Question: Hey when I am using this code it seems to place my SBOUND in the same spot and not everywhere on the 2 spot that I want it. I have no idea that the problem is and am mostly new to SFML and cant quite understand what is happening. The main code is like this.
'
'''
#include "MainH.h"
int main()
{
int x = 200;
int y = 200;
sf::RenderWindow window(sf::VideoMode(512, 256), "Tilemap");
// create a new vertex
sf::Vertex vertex;
// set its position
vertex.position = sf::Vector2f(10, 50);
// set its color
vertex.color = sf::Color::Red;
// set its texture coordinates
vertex.texCoords = sf::Vector2f(100, 100);
////////////////////////
sf::Sprite A;
sf::Texture AT;
AT.loadFromFile("Red.png");
A.setTexture(AT);
A.setPosition(16.f, 16.f);
sf::Text A_Tex;
sf::Font A_Font;
A_Font.loadFromFile("arial.ttf");
A_Tex.setFont(A_Font);
A_Tex.setColor(sf::Color::Yellow);
A_Tex.setScale(0.35f,0.35f);
/////////////////////////////
sf::Sprite B;
sf::Texture BT;
BT.loadFromFile("Green.png");
B.setTexture(BT);
B.setPosition(30.f, 30.f);
sf::Text B_Tex;
sf::Font B_Font;
B_Font.loadFromFile("arial.ttf");
B_Tex.setFont(A_Font);
B_Tex.setColor(sf::Color::Yellow);
B_Tex.setScale(0.35f, 0.35f);
const int level[] =
{
5, 0, 0, 0, 0, 0, 1, 1, 1, 1, 1, 1, 1, 1, 1, 1,
2, 1, 1, 1, 1, 1, 1, 0, 0, 0, 0, 2, 0, 0, 0, 0,
2, 1, 0, 0, 0, 0, 0, 0, 3, 3, 3, 3, 3, 3, 3, 3,
2, 1, 0, 0, 2, 0, 3, 3, 3, 0, 1, 1, 1, 0, 0, 0,
2, 1, 1, 0, 3, 3, 3, 0, 0, 0, 1, 1, 1, 2, 0, 0,
2, 0, 1, 0, 3, 0, 2, 2, 0, 0, 1, 1, 1, 1, 2, 0,
2, 0, 1, 0, 3, 0, 2, 2, 2, 0, 1, 1, 1, 1, 1, 1,
2, 0, 1, 0, 3, 2, 2, 2, 0, 0, 0, 0, 1, 1, 1, 1,
};
sf::Texture COL;
COL.loadFromFile("COL.png");
TileMap map;
if (!map.load("Set.png", sf::Vector2u(16, 16), level, 16, 8, COL))
return -1;
bool Debug = false;
//////////////////////////////
BorderLine C;
sf::Texture BordS;
sf::Texture BordT;
BordS.loadFromFile("Border.png");
BordT.loadFromFile("TopBD.png");
C.Setup(BordS, 16 ,BordT);
////////////////////////////////
window.setKeyRepeatEnabled(false);
while (window.isOpen())
{
C.Object = A.getPosition();
sf::Vector2f APos = A.getPosition();
sf::Vector2f BPos = B.getPosition();
sf::Event event;
while (window.pollEvent(event))
{
if (event.type == sf::Event::Closed)
window.close();
if (event.type == sf::Event::Resized)
{
window.setView(sf::View(sf::FloatRect(0, 0, event.size.width, event.size.height)));
}
}
if (sf::Keyboard::isKeyPressed(sf::Keyboard::Left) && !Collision::PixelPerfectTest(C.A_B_L, B, 256))
{
// left key is pressed: move our character
A.move(-.01f, 0);
}
if (sf::Keyboard::isKeyPressed(sf::Keyboard::Right) && !Collision::PixelPerfectTest(C.A_B_R, B, 256))
{
// left key is pressed: move our character
for (unsigned int i = 0; i < map.SBOUND.size(); ++i)
map.SBOUND[i].move(.01f, 0);
for (unsigned int i = 0; i < map.TEX.size(); ++i)
map.TEX[i].move(.01f, 0);
A.move(.01f, 0);
}
if (sf::Keyboard::isKeyPressed(sf::Keyboard::Up) && !Collision::PixelPerfectTest(C.A_B_T, B, 256))
{
// left key is pressed: move our character
for (unsigned int i = 0; i < map.SBOUND.size(); ++i)
map.SBOUND[i].move(0, -.01f);
for (unsigned int i = 0; i < map.TEX.size(); ++i)
map.TEX[i].move(0, -.01f);
A.move(0, -.01f);
}
if (sf::Keyboard::isKeyPressed(sf::Keyboard::Down) && !Collision::PixelPerfectTest(C.A_B_B, B, 256))
{
for (unsigned int i = 0; i < map.SBOUND.size(); ++i)
map.SBOUND[i].move(0, .01f);
for (unsigned int i = 0; i < map.TEX.size(); ++i)
map.TEX[i].move(0, .01f);
// left key is pressed: move our character
A.move(0, .01f);
}
A_Tex.setPosition(APos.x + 16, APos.y + 16);
A_Tex.setString(to_string(APos.x) + "," + to_string(APos.y));
B_Tex.setPosition(BPos.x + 16, BPos.y + 16);
B_Tex.setString(to_string(BPos.x) + "," + to_string(BPos.y));
// LEFT window.draw(C.A_B_L);
// RIGHT window.draw(C.A_B_R);
if (sf::Keyboard::isKeyPressed(sf::Keyboard::D))
{
// left key is pressed: move our character
Debug = true;
}
else
{
Debug = false;
}
window.clear();
window.draw(map);
window.draw(A);
window.draw(B);
C.A();
window.draw(C.A_B_R);
window.draw(C.A_B_L);
window.draw(C.A_B_T);
window.draw(C.A_B_B);
if (Debug) {
window.draw(A_Tex);
window.draw(B_Tex);
}
for (unsigned int i = 0; i < map.SBOUND.size(); ++i)
window.draw(map.SBOUND[i]);
for (unsigned int i = 0; i < map.TEX.size(); ++i)
window.draw(map.TEX[i]);
window.display();
}
return 0;
}'
'''
The class code is as fallowed:
'''
#include "MainH.h"
class TileMap : public sf::Drawable, public sf::Transformable
{
public:
sf::Texture A;
std::vector<sf::Sprite> SBOUND;
std::vector<sf::Text> TEX;
sf::Font FT;
bool load(const std::string& tileset, sf::Vector2u tileSize, const int* tiles, unsigned int width, unsigned int height , sf::Texture& texture)
{
FT.loadFromFile("arial.ttf");
A = texture;
SBOUND.resize(90);
for (int a = 0; a < 88; a = a + 1) {
SBOUND[a].setTexture(A);
}
TEX.resize(90);
for (int a = 0; a < 88; a = a + 1) {
TEX[a].setFont(FT);
TEX[a].setString("HERE");
TEX[a].setColor(sf::Color::Red);
TEX[a].setScale(0.5f,0.5f);
}
// load the tileset texture
if (!m_tileset.loadFromFile(tileset))
return false;
// resize the vertex array to fit the level size
m_vertices.setPrimitiveType(sf::Quads);
m_vertices.resize(width * height * 4);
// populate the vertex array, with one quad per tile
for (unsigned int i = 0; i < width; ++i)
for (unsigned int j = 0; j < height; ++j)
{
// get the current tile number
int tileNumber = tiles[i + j * width];
// find its position in the tileset texture
int tu = tileNumber % (m_tileset.getSize().x / tileSize.x);
int tv = tileNumber / (m_tileset.getSize().x / tileSize.x);
// get a pointer to the current tile's quad
sf::Vertex* quad = &m_vertices[(i + j * width) * 4];
// define its 4 corners
quad[0].position = sf::Vector2f(i * tileSize.x, j * tileSize.y);
quad[1].position = sf::Vector2f((i + 1) * tileSize.x, j * tileSize.y);
quad[2].position = sf::Vector2f((i + 1) * tileSize.x, (j + 1) * tileSize.y);
quad[3].position = sf::Vector2f(i * tileSize.x, (j + 1) * tileSize.y);
if (tileNumber == 2) {
std::cout << tileNumber << std::endl;
SBOUND[j].setPosition(sf::Vector2f((i + 1) * tileSize.x, (j + 1) * tileSize.y));
TEX[j].setPosition(sf::Vector2f(i * tileSize.x, j * tileSize.y));
sf::Vector2f V;
V = SBOUND[j].getPosition();
std::cout << V.x << " , " << V.y << std::endl;
std::cout << tileSize.x * i << " Tile_X " << std::endl;
std::cout << tileSize.y * (j+1) << " Tile_Y " << std::endl;
}
// define its 4 texture coordinates
quad[0].texCoords = sf::Vector2f(tu * tileSize.x, tv * tileSize.y);
quad[1].texCoords = sf::Vector2f((tu + 1) * tileSize.x, tv * tileSize.y);
quad[2].texCoords = sf::Vector2f((tu + 1) * tileSize.x, (tv + 1) * tileSize.y);
quad[3].texCoords = sf::Vector2f(tu * tileSize.x, (tv + 1) * tileSize.y);
}
return true;
}
private:
virtual void draw(sf::RenderTarget& target, sf::RenderStates states) const
{
// apply the transform
states.transform *= getTransform();
// apply the tileset texture
states.texture = &m_tileset;
// draw the vertex array
target.draw(m_vertices, states);
}
sf::VertexArray m_vertices;
sf::Texture m_tileset;
};
'''

The tile index should be on top of every tile that is Id 2. It only covers some and not all of them.
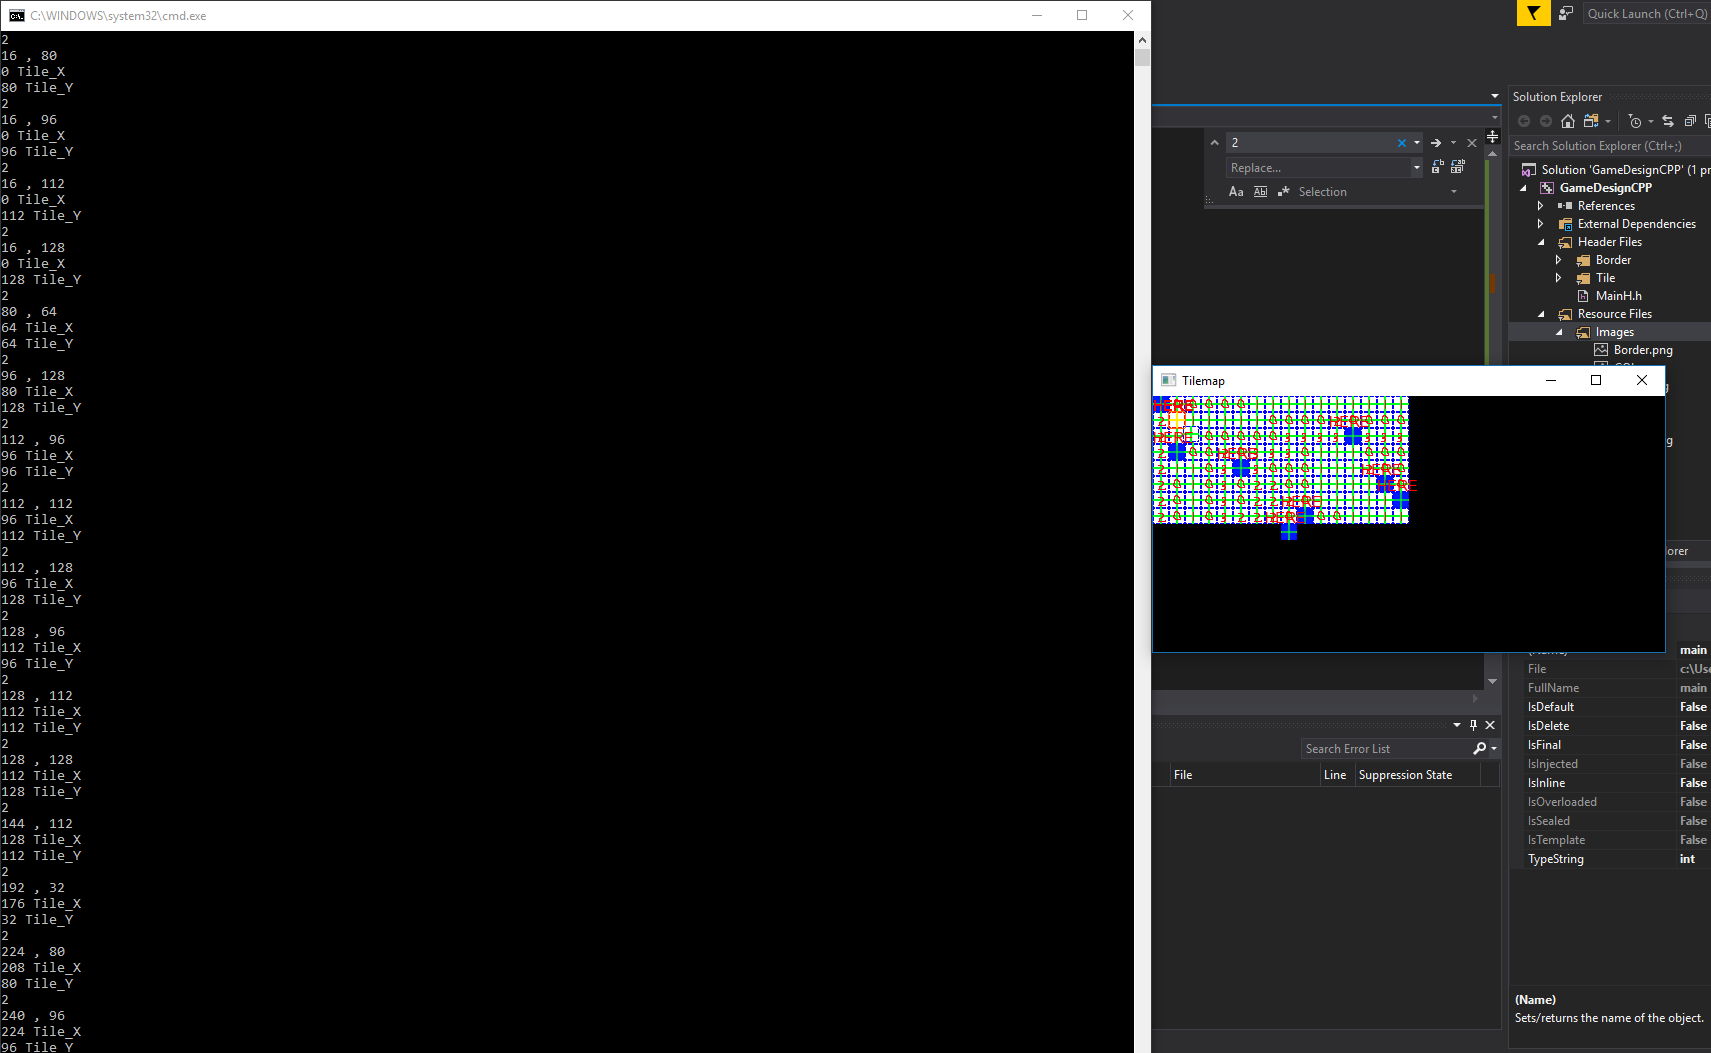
Answer: Solved: I was just getting the wrong Points for the sprites